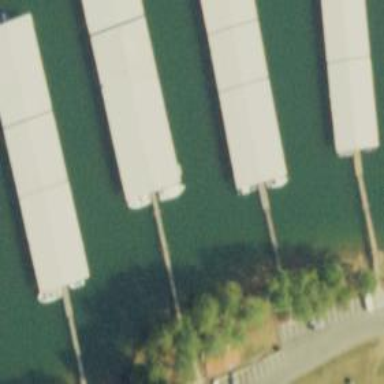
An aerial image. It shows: Man-made pier.